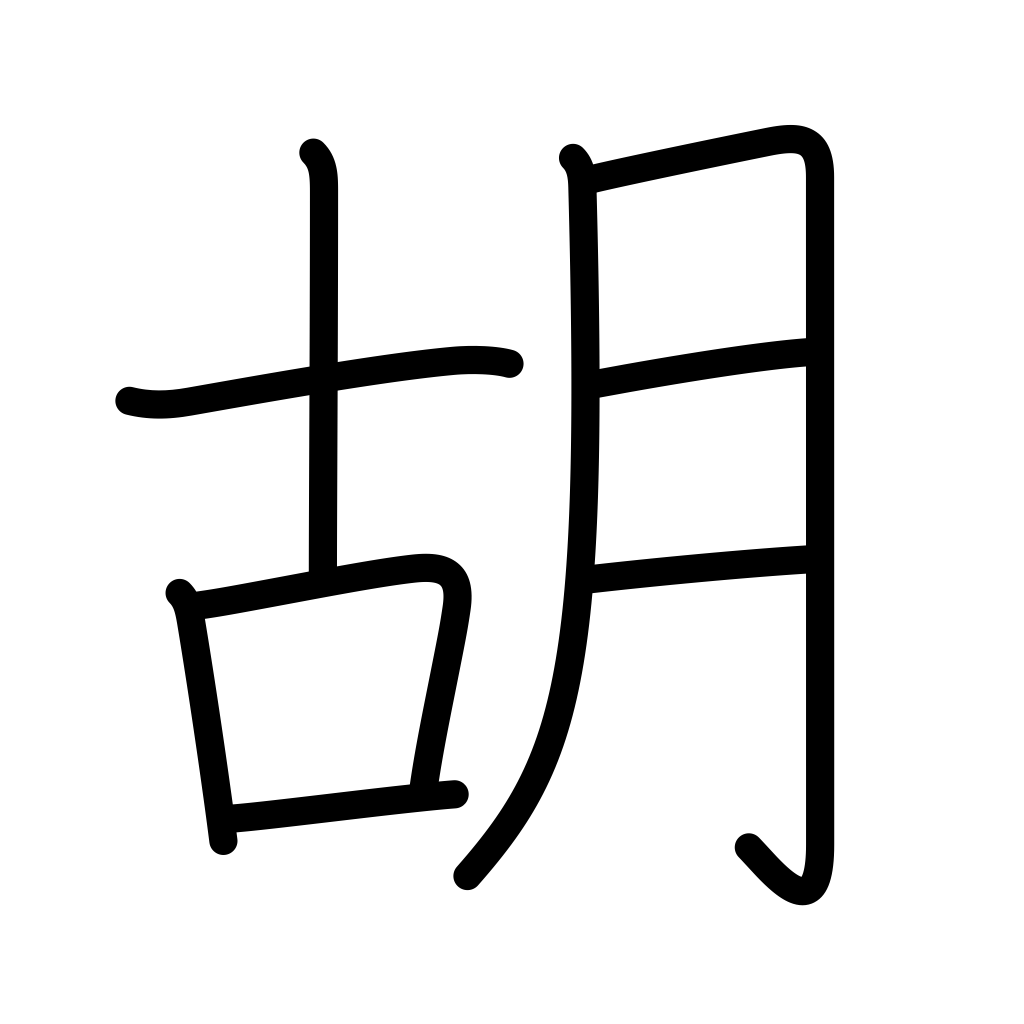
Meaning: barbarian, foreign